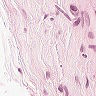
Metastatic tissue present: no